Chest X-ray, PA view. Patient: 65 years old, sex F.
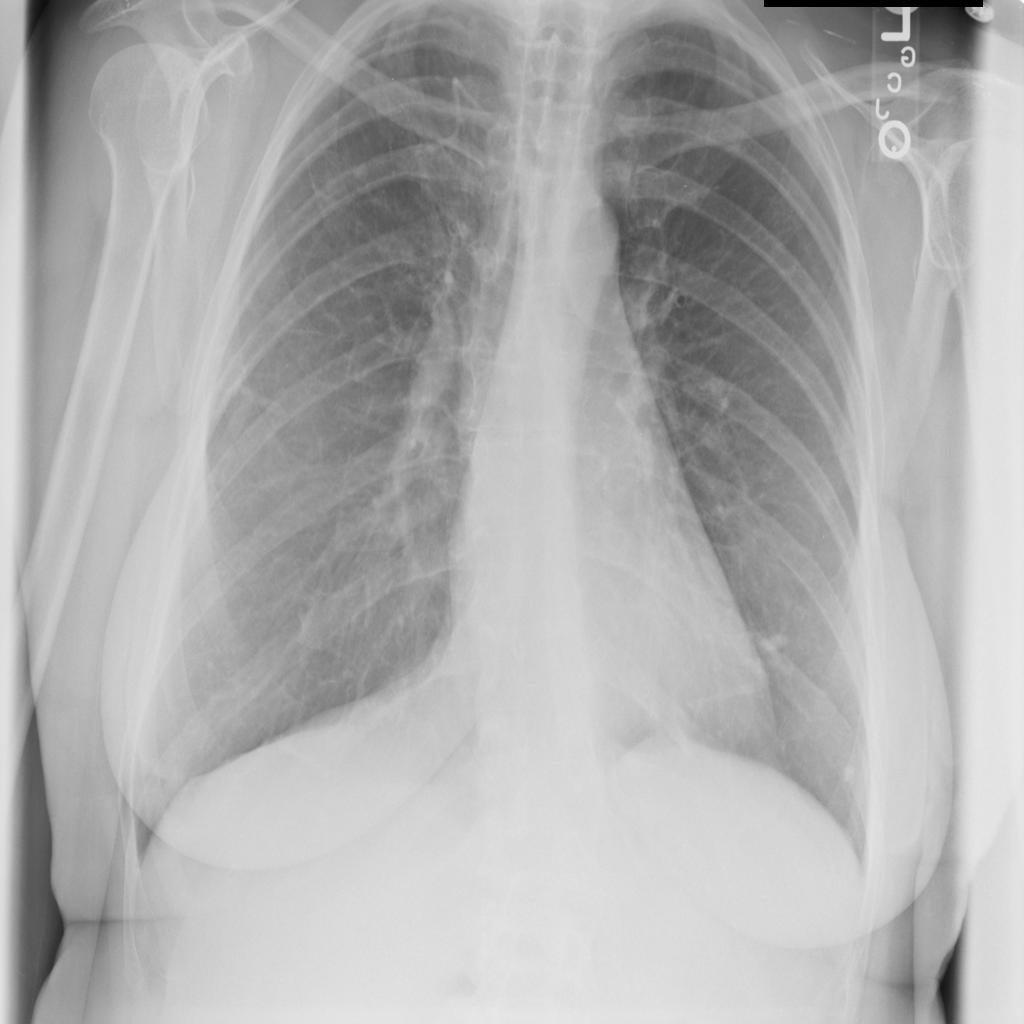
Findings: No Finding